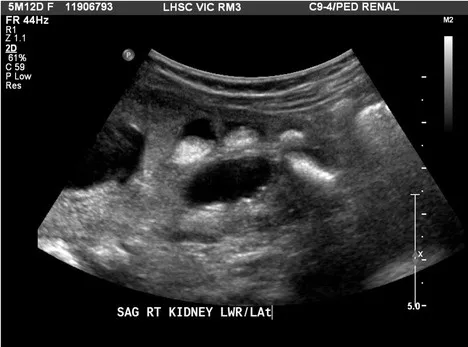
Representative section of the right kidney showing multiple echoic structures in the calices without shadowing.
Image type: radiology (ultrasound)